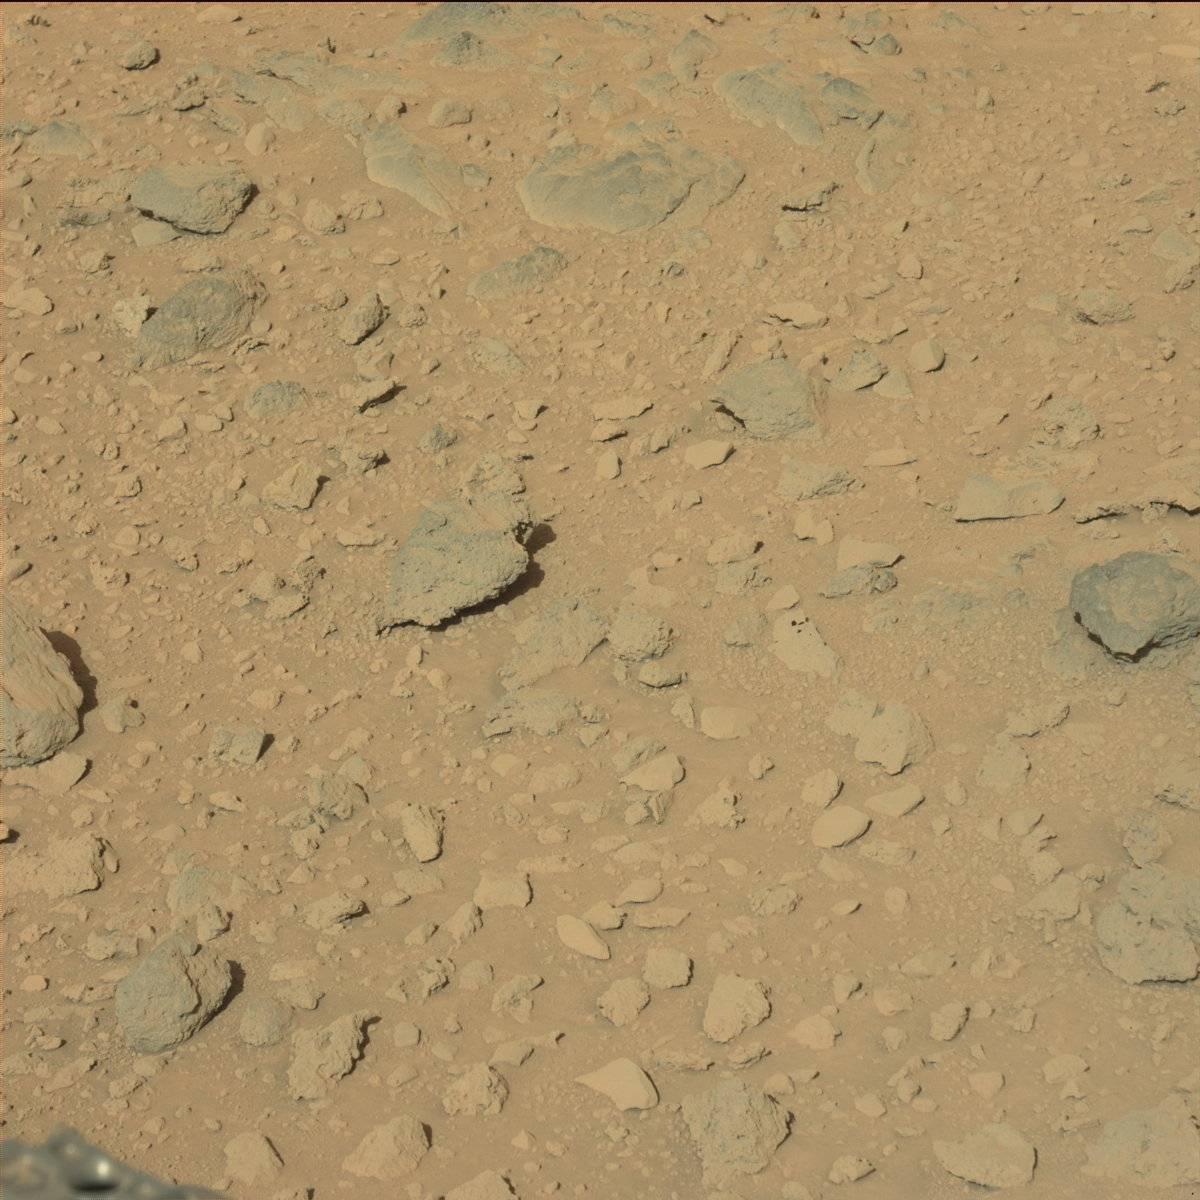
Terrain classes present: Bedrock, Rover, Sand / Soil